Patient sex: M
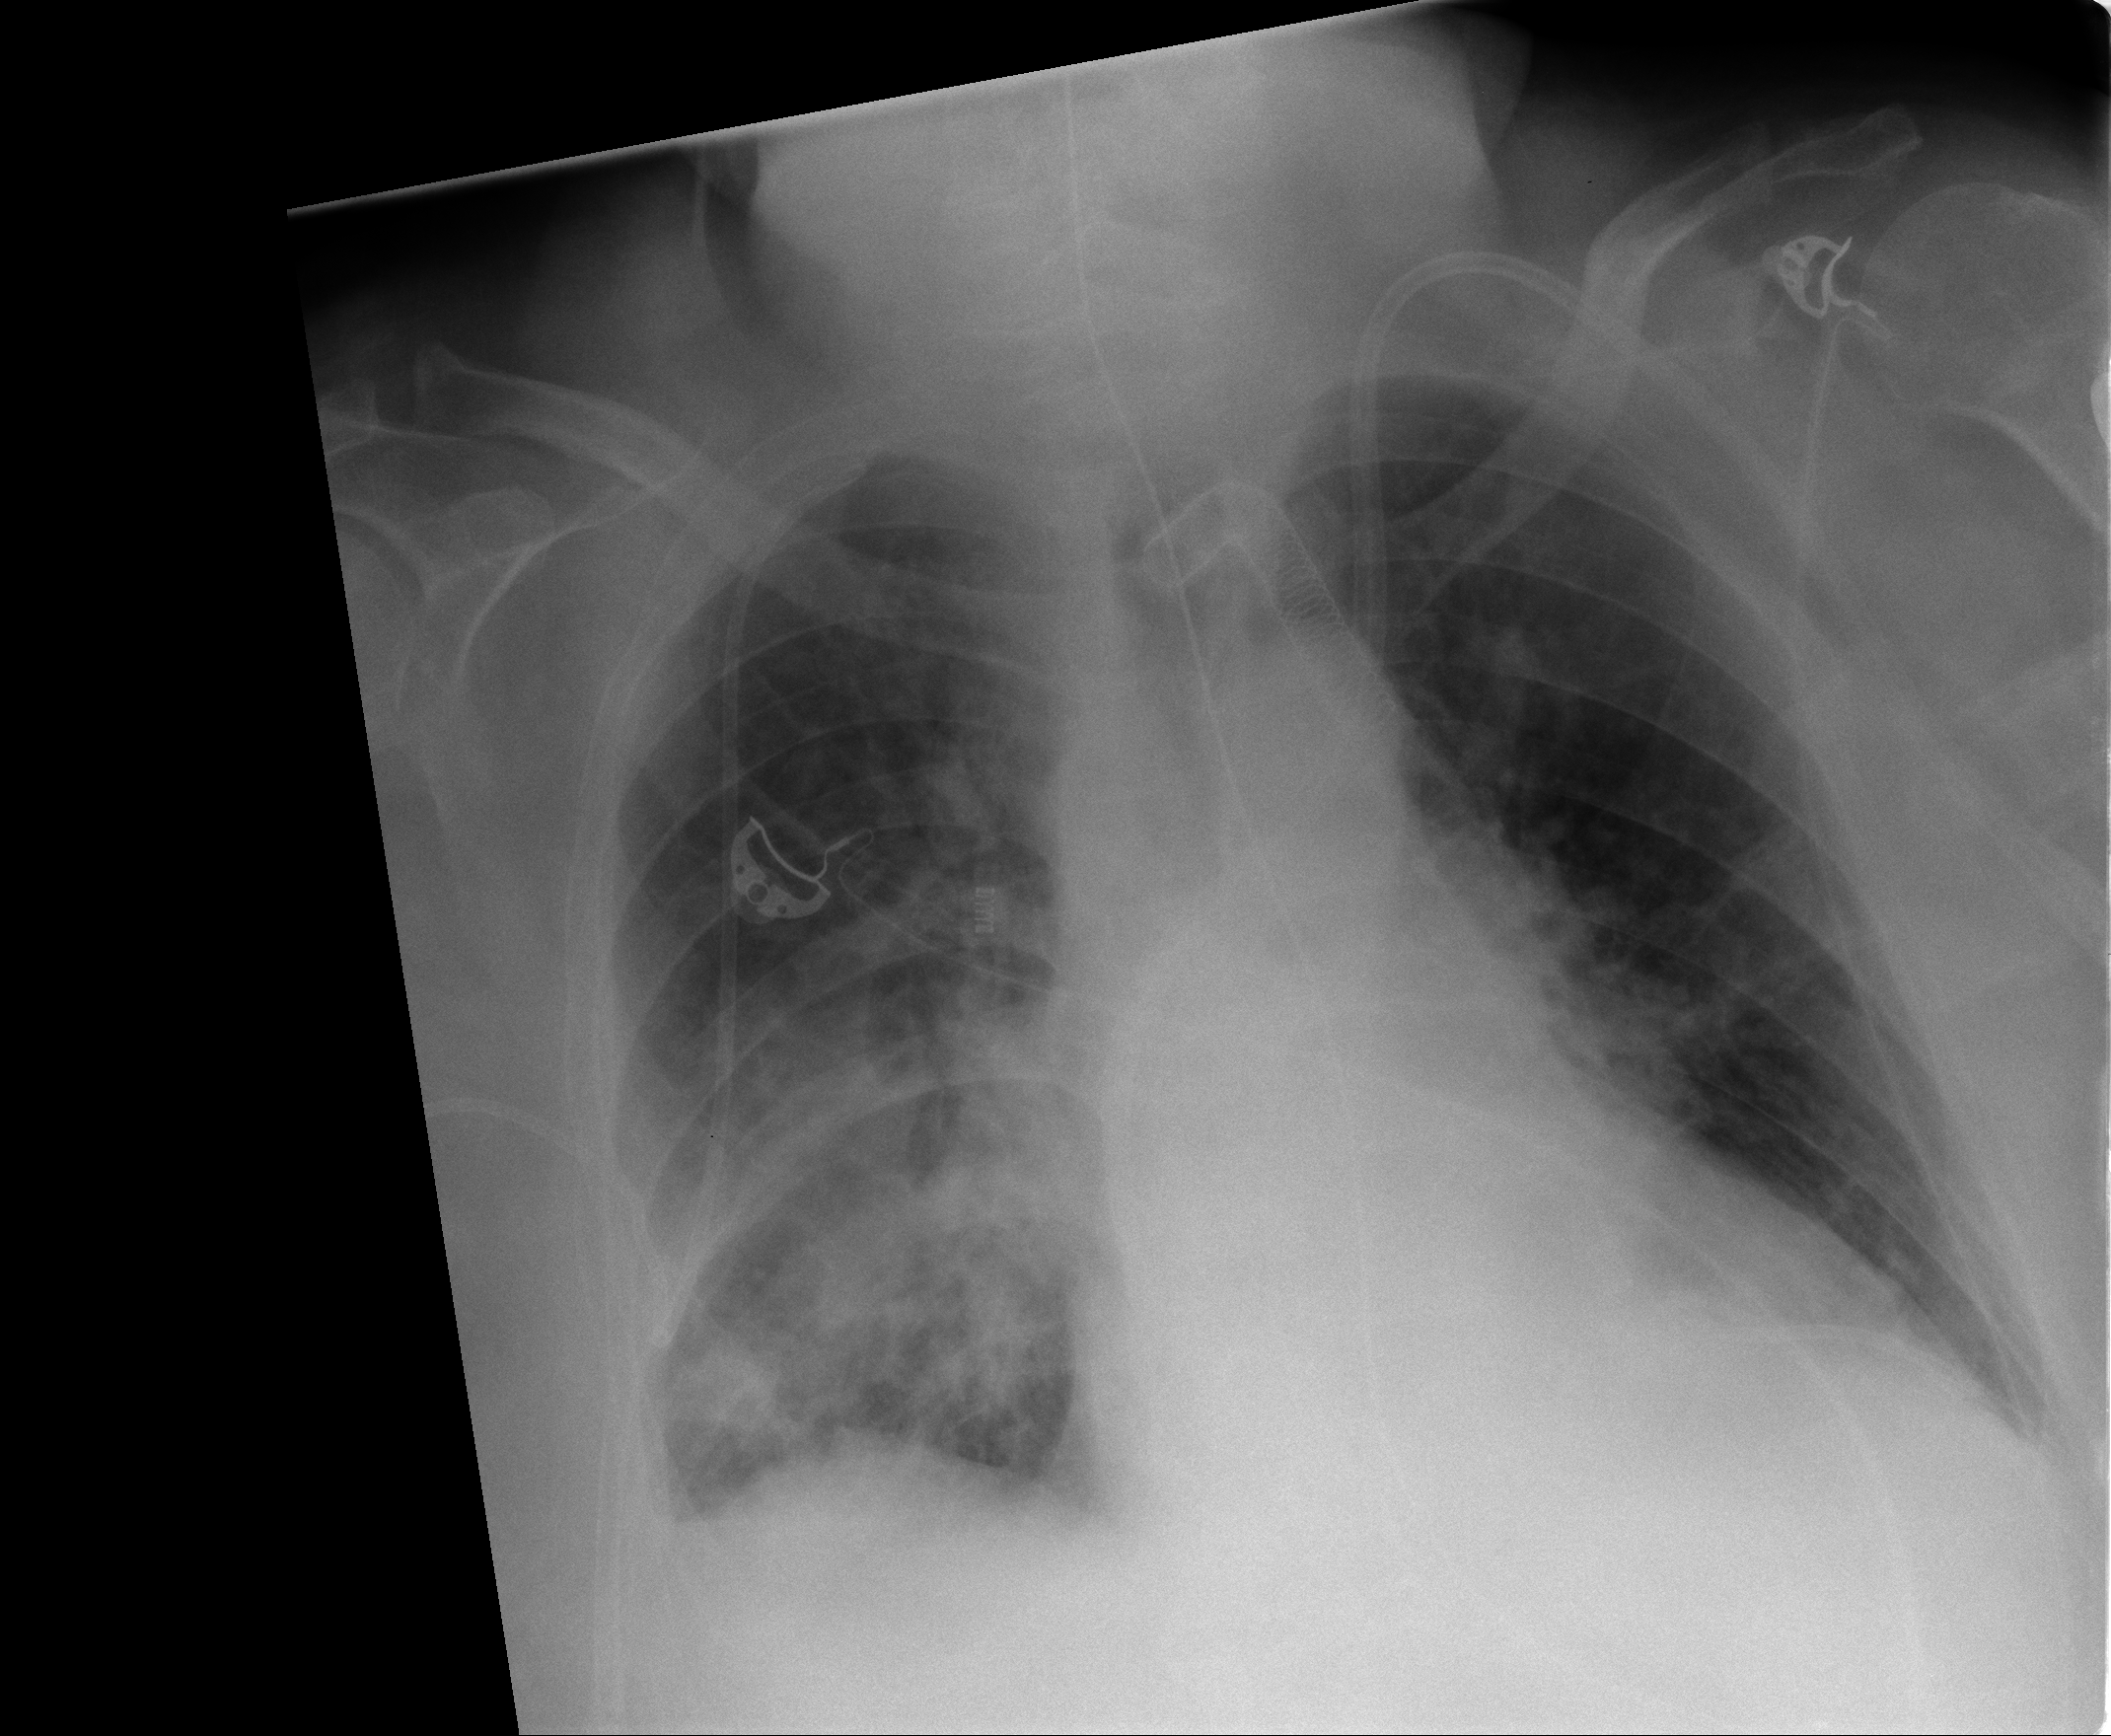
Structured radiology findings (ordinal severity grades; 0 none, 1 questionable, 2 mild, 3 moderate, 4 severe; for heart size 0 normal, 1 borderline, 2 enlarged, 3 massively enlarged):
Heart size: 1
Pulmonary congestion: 0
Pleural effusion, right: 2
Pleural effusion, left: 2
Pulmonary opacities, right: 2
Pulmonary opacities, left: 0
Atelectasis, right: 3
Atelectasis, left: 2